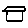
Label: house